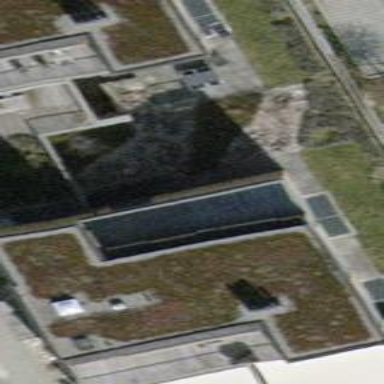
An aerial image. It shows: Apartment building with flat roof.